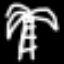
Label: palm tree